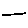
Label: line